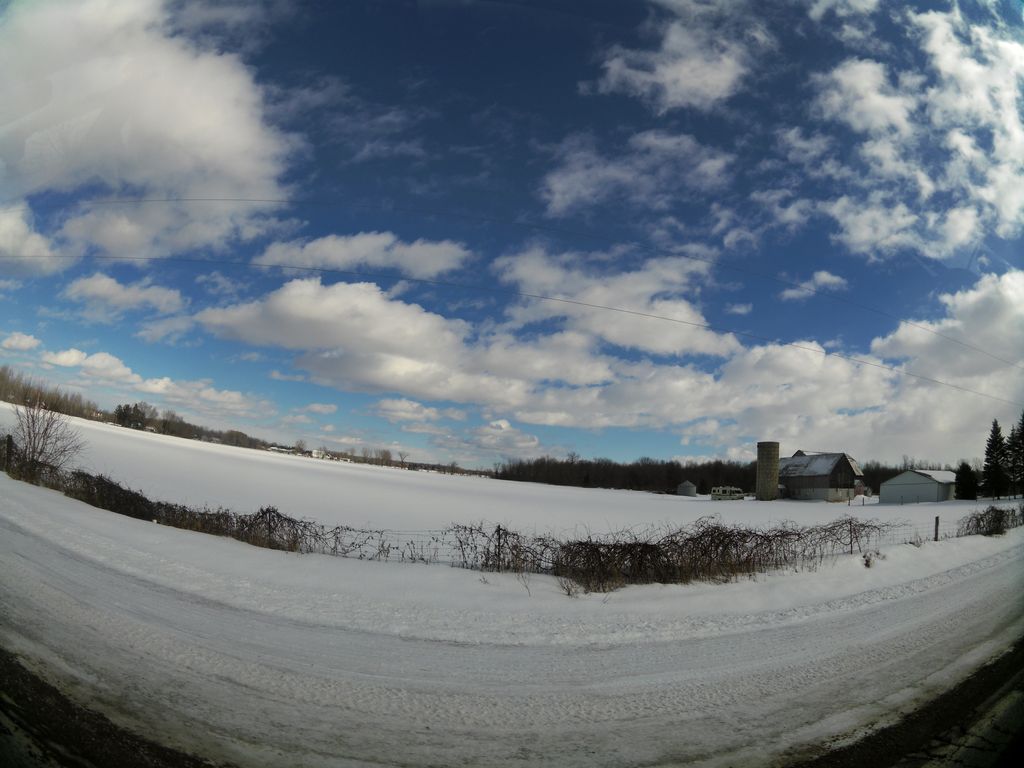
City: ottawa-gatineau